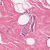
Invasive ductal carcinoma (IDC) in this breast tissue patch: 0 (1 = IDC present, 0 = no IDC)